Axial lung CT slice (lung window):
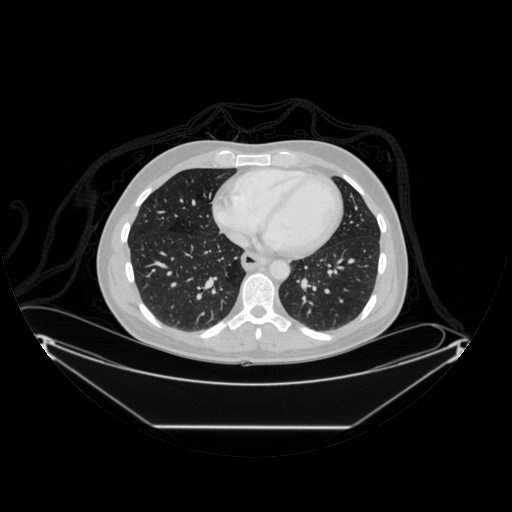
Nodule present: no